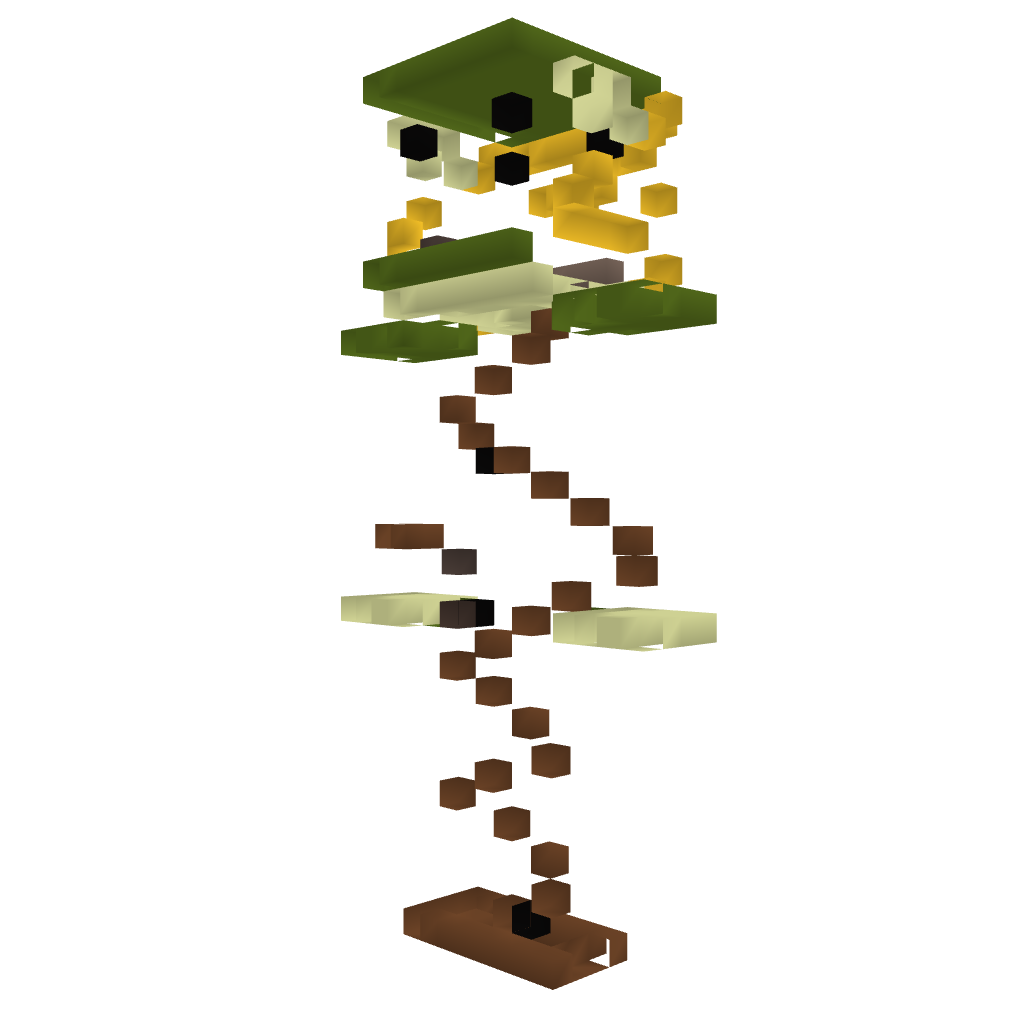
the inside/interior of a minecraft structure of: Link's Statue